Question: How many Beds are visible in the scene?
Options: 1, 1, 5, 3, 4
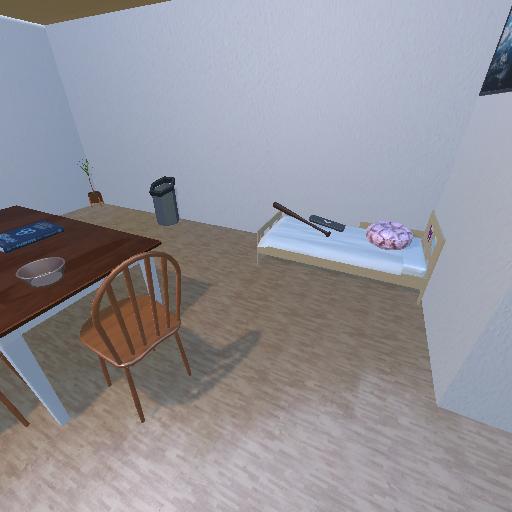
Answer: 1